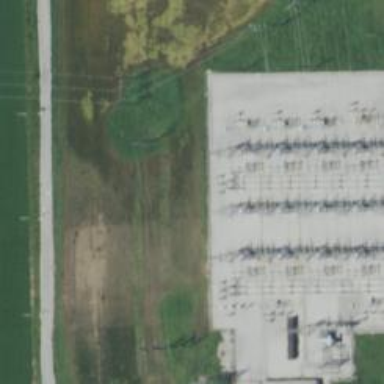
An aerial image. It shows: Switch used for power control.